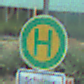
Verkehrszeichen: Haltestelle
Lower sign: ZeitangabenMitBeschraenkungAufWochentage5
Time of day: MorningAfternoon
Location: Roofed (Special)
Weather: PartlyCloudy
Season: NotSpecified
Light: Natural